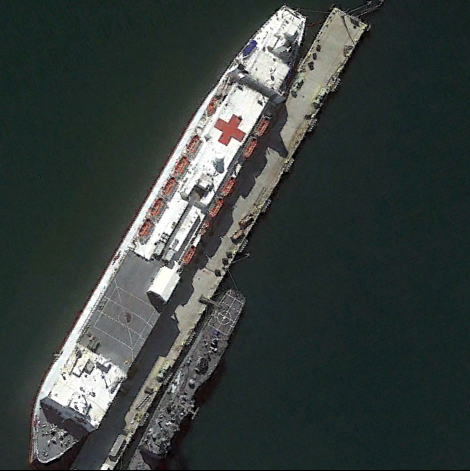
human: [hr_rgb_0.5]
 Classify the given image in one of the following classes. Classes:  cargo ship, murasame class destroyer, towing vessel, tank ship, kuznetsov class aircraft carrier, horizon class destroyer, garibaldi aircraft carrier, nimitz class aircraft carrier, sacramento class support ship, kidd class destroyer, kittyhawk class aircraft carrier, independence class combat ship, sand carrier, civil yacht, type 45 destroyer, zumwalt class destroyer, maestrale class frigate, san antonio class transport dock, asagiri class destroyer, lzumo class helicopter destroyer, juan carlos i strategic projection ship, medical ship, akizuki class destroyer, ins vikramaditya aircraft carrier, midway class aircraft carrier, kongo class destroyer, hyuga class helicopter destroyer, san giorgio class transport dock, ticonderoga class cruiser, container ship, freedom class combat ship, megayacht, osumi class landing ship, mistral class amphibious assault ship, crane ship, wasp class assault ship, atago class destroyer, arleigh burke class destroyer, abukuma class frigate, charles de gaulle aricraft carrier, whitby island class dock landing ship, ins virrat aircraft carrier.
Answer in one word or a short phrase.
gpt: Medical ship